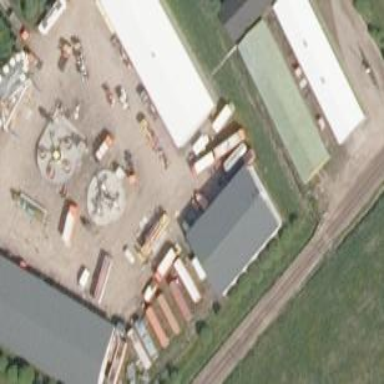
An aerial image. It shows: Shed.